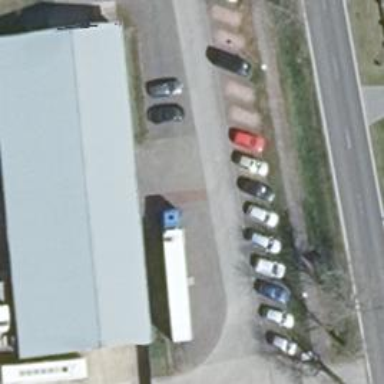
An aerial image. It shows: Motorcycle shop.